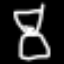
Label: hourglass